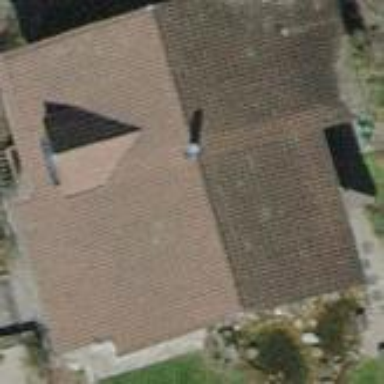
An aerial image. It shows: Building with tile roof.